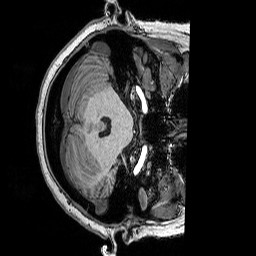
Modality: T1w
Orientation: axial
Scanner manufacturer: siemens
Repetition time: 2.5 s
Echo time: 0.00341 s